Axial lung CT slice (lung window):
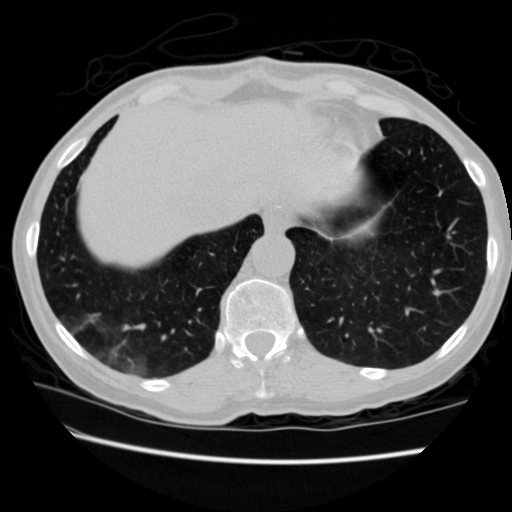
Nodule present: no